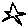
Label: star